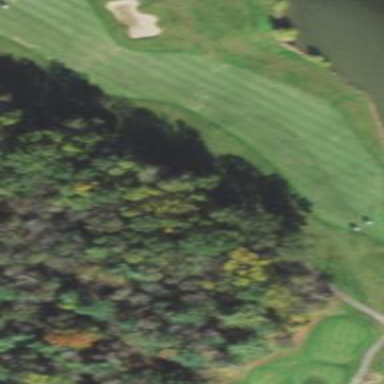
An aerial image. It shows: Golf fairway surrounded by grass.